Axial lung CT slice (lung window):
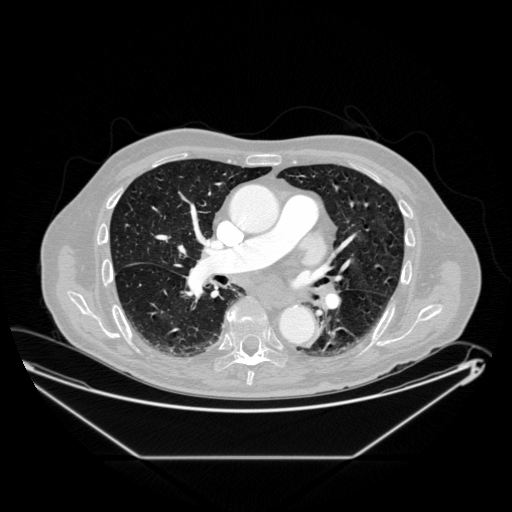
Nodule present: no